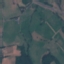
Label: Pasture